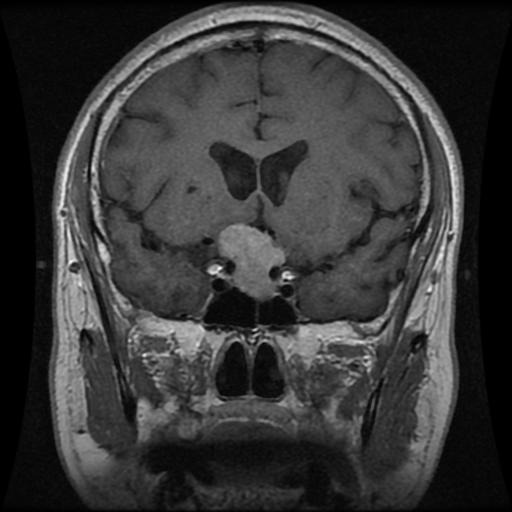
Label: pituitary